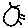
Label: sun